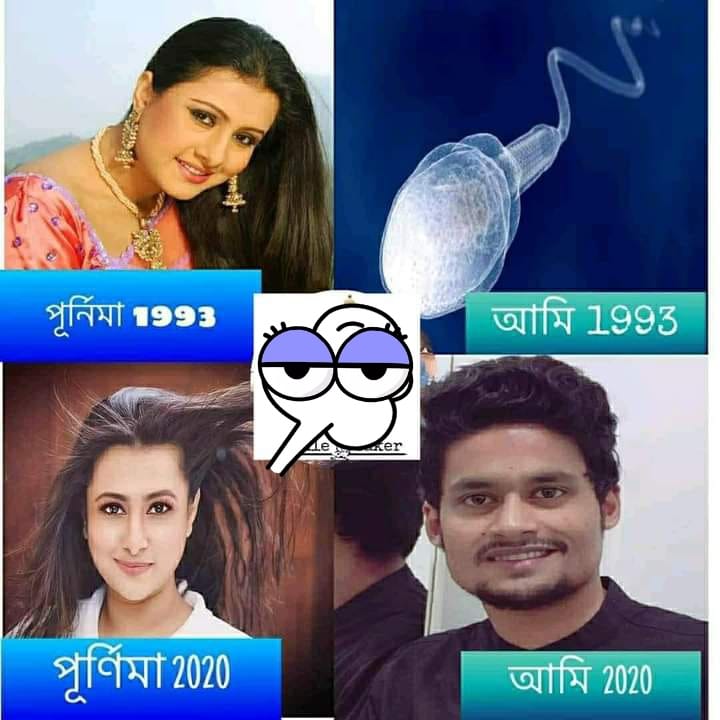
Caption: পূর্নিমা 1993    আমি  1993    পূর্ণিমা  2020      আমি 2020
Label: non-hate